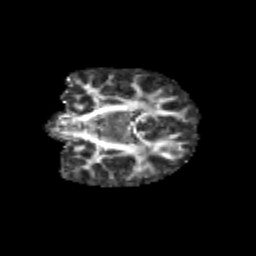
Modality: FA
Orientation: coronal
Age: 9
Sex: female
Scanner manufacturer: siemens
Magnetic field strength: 3 T
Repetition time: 3.8 s
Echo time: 0.07 s